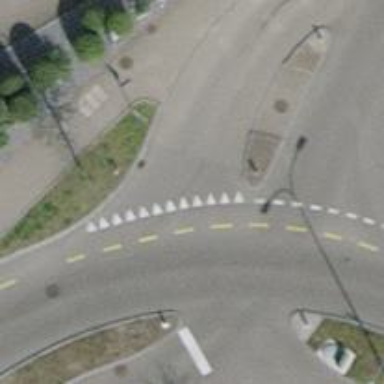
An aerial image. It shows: Road with "give way" sign.